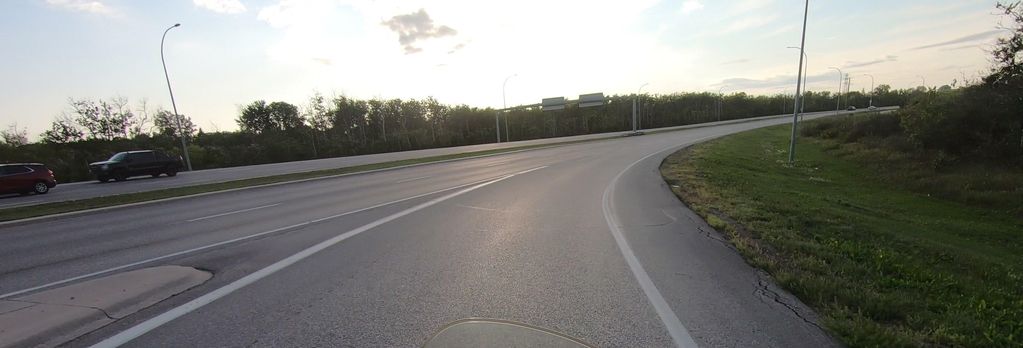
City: winnipeg